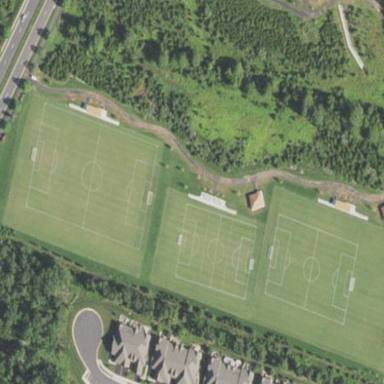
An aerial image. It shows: Soccer pitch for leisureland activities.